Question: I am designing one card just like this.

I am wondering how to create a vertical line just below the circle as shown in the picture.
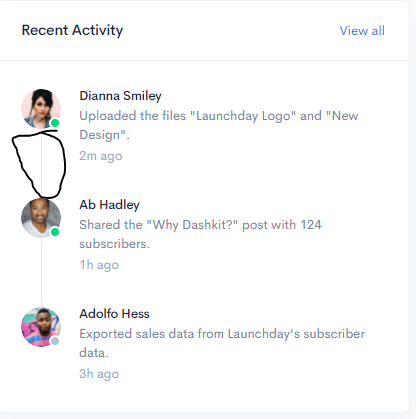
Answer: You can use 'CSS' with 'position' to achieve it along with '::before':
'''
.circle {
width: 100px;
height: 100px;
border: 2px solid #ccc;
border-radius: 100%;
box-shadow: 0 0 5px rgba(0, 0, 0, 0.25);
position: relative;
margin-top: 50px;
}
.circle:first-child {
margin-top: 0;
}
.circle::after {
position: absolute;
content: "";
display: block;
border: 2px solid #ccc;
left: 50%;
bottom: 100%;
height: 50px;
margin-left: -2px;
}
.circle:first-child::after {
display: none;
}
'''
'''
<div class="wrap">
<div class="circle"></div>
<div class="circle"></div>
<div class="circle"></div>
</div>
'''
<URL>